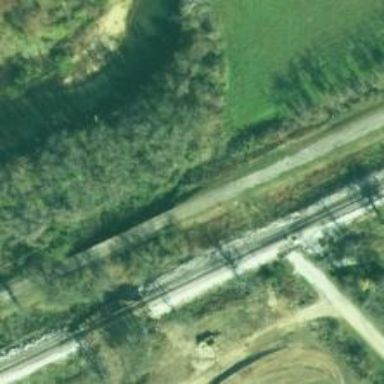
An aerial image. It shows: Unclassified road on bridge.